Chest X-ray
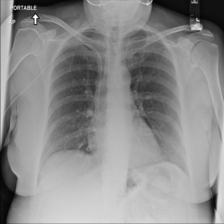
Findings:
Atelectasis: negative
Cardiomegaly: negative
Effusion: negative
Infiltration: negative
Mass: negative
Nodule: negative
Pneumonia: negative
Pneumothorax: negative
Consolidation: negative
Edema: negative
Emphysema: negative
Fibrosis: negative
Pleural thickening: negative
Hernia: negative